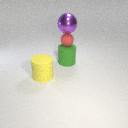
large green rubber cylinder below large purple metal sphere